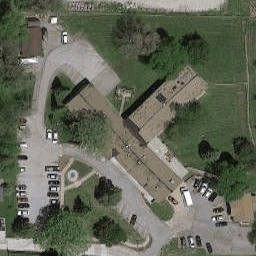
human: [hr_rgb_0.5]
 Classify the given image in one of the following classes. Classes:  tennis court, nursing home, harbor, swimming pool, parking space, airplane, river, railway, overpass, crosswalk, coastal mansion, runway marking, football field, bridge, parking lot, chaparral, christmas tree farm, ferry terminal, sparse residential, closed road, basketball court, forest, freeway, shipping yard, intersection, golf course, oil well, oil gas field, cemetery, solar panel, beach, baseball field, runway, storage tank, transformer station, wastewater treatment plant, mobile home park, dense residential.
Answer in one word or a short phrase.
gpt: nursing home